Question: I'm trying to create a two-column layout where the right column is fixed, and the left column is flexible up to a certain maximum width depending on the parent's width. For example, in the diagram below, I want the right column fixed at 100px and the left column to fill the parent's empty space up to 100px, at which point it stops expanding.

For the first three examples, I can use a table with 'table-layout: fixed', but this doesn't work for the last example because I can't seem to set a 'max-width' on the first column.
Ideally, this would be CSS-only (no JavaScript) and without using media queries (since it's based on the parent and not the viewport).
If it's relevant, the first column will itself be or contain a table.
Edit:
Here is some code that I have tried that has not worked: <URL>
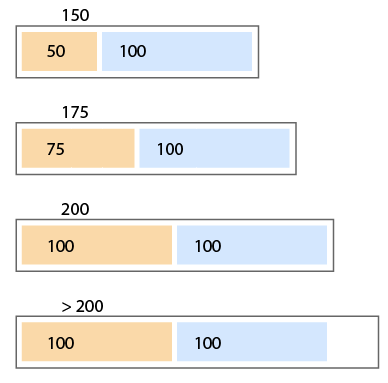
Answer: I don't know if I understood what you're trying to accomplish, but here's one of the possible solutions (not sure if it will fit your needs):<URL>
I assumed you'll have some external element that affects your main elements:
'''
<div id="site_width">
<div id="main">
<div id="c2">2</div>
<div id="c1">1</div>
</div>
</div>
'''
And then adjust CSS so that your container has both min and max width. Float one of the columns right, and let other fill the remaining space. When there's minimum width of 150px right column will be 100 and left 50. If width is over 200, both columns will be 200 and the rest of the space is empty (external element.)
You can change this site_width ID to check all solutions